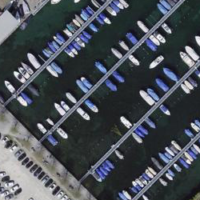
EUNIS habitat code: 14
Species observed at this site:
Tachybaptus ruficollis
Corvus corone
Podiceps cristatus
Cyanistes caeruleus
Fulica atra
Anas platyrhynchos
Aythya ferina
Aix galericulata
Aythya fuligula
Passer domesticus
Fringilla coelebs
Turdus merula
Chroicocephalus ridibundus
Columba palumbus
Phalacrocorax carbo
Larus michahellis
Cygnus olor
Gallinula chloropus
Erithacus rubecula
Mergus merganser
Sitta europaea
Anser anser
Columba livia